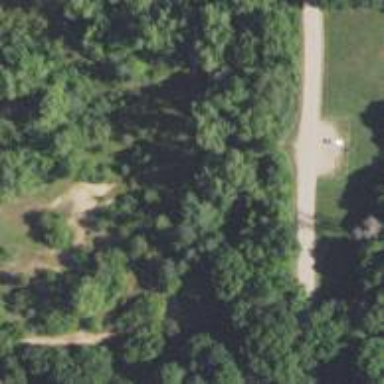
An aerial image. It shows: Disc golf tee.